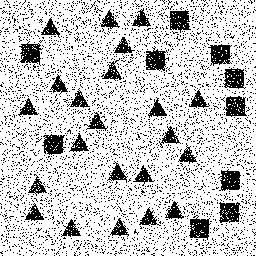
Squares: 10
Triangles: 22
Stars: 0
Total shapes: 32